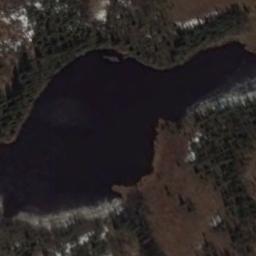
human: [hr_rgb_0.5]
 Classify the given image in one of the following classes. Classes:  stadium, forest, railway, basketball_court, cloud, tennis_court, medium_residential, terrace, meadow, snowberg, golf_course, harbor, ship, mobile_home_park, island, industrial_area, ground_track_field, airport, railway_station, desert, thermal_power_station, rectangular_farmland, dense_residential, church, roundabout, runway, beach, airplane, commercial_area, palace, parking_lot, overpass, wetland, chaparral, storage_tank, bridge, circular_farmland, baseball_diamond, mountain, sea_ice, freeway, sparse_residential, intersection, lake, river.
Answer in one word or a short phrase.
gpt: lake